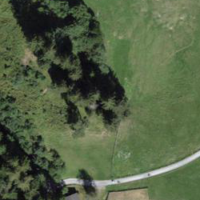
EUNIS habitat code: 43
Species observed at this site:
Andrena hattorfiana